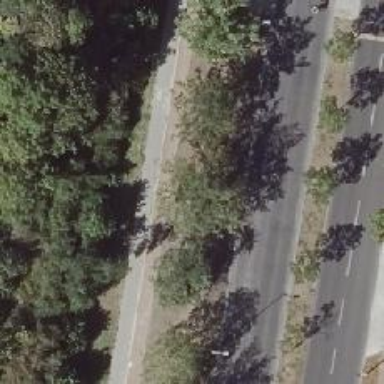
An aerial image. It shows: Avenue lined with broadleaved deciduous trees.